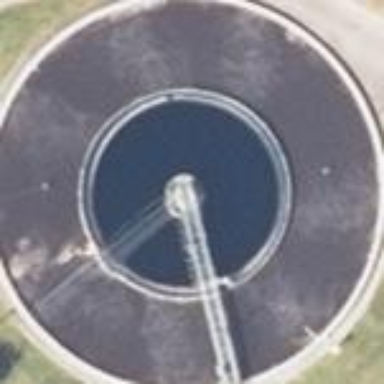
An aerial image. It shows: Image of wastewater.